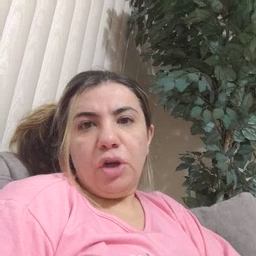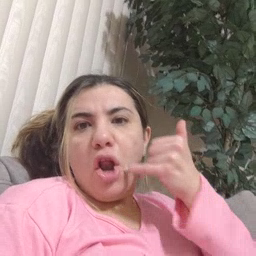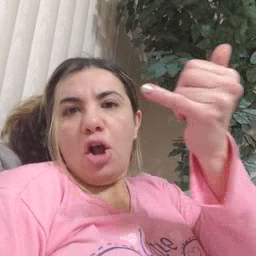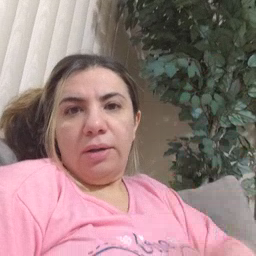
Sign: callonphone